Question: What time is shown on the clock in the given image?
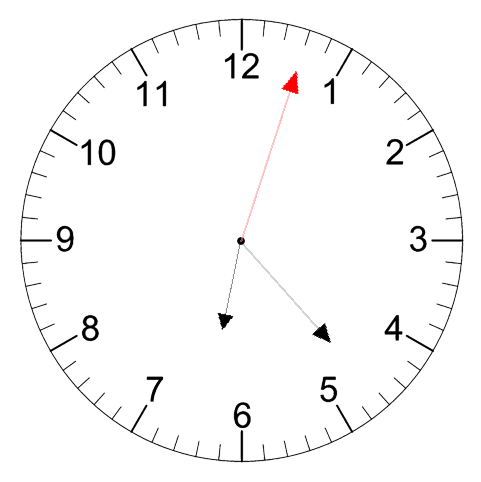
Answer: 06:23:03